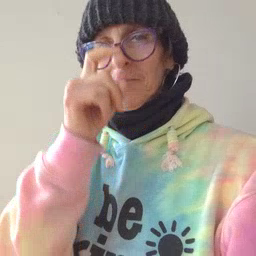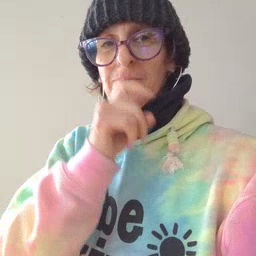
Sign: doll